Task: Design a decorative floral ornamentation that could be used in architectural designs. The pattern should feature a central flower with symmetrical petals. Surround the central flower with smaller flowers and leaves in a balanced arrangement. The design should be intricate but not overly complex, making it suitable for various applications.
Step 786:
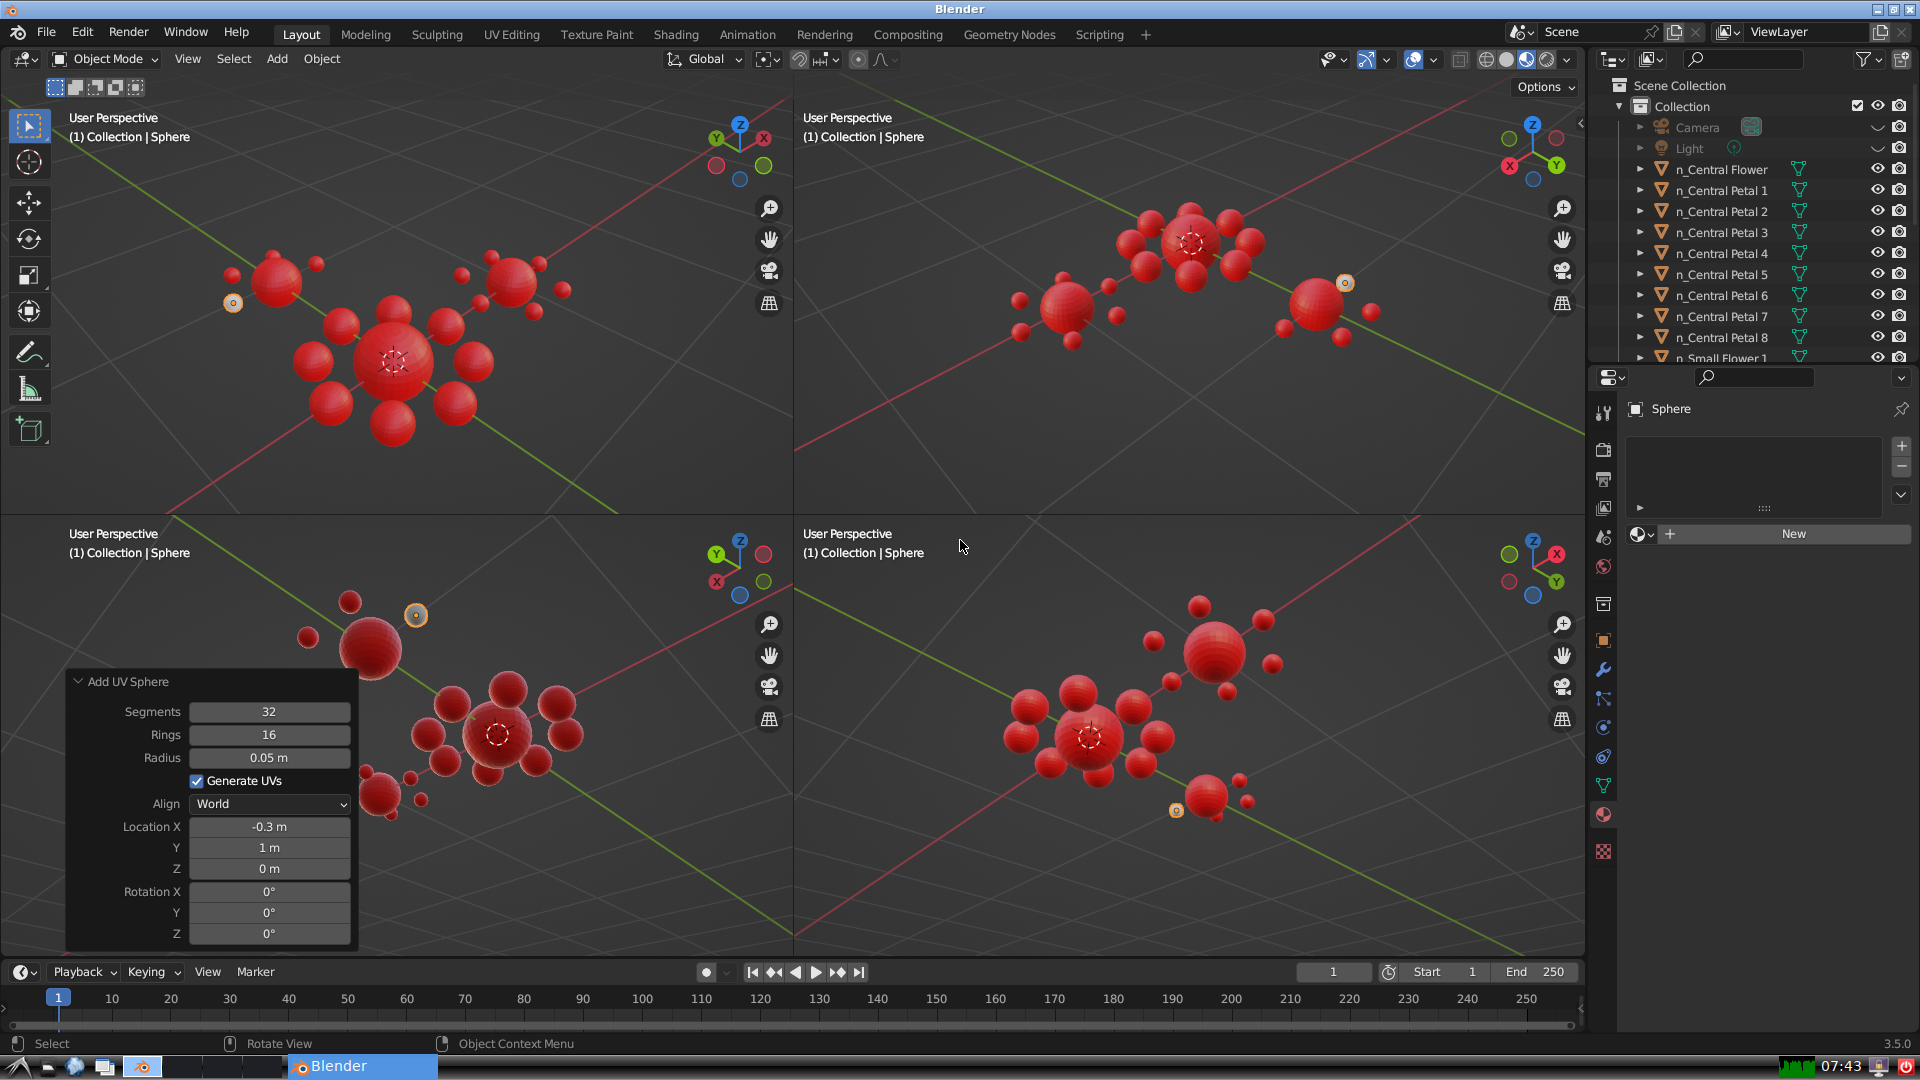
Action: {"key_press": ['Ctrl, Home']}